Interaction volume radius: 5 \u00c5
Interaction volume height: 10 \u00c5
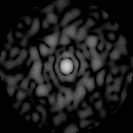
Disorder parameter: 0.8615